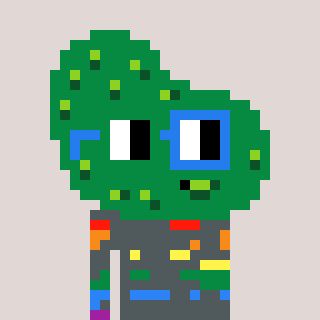
a pixel art character with square green and blue glasses, a pickle-shaped head and a darkbrown-colored body on a warm background